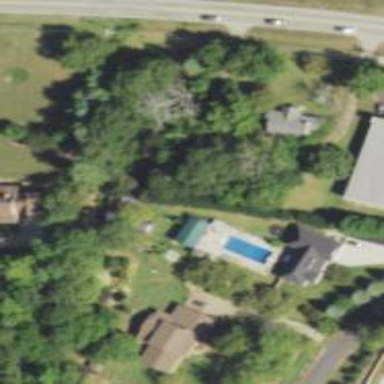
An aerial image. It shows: Swimming pool located in leisure land.